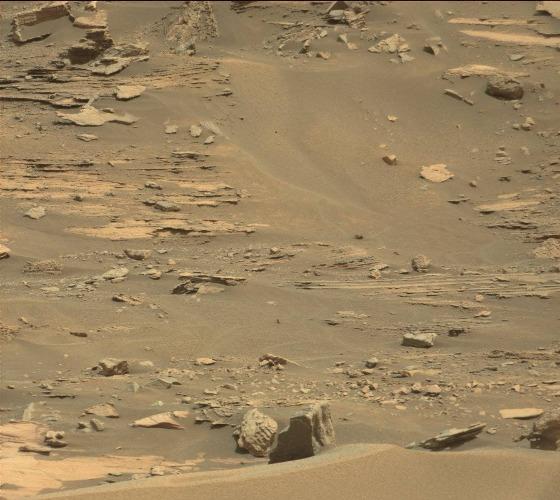
Terrain classes present: Bedrock, Gravel / Sand / Soil, Rock